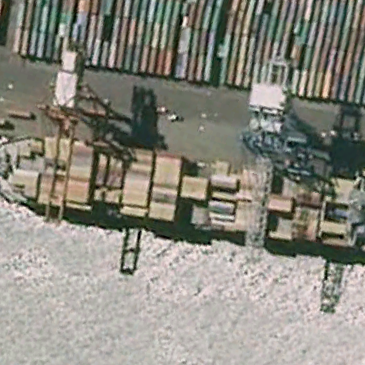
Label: Container_ship